Question: In WCF you can define a contract using the '[DataContract]' and '[DataMember]' attributes, like this:
'''
[DataContract]
public class Sample
{
[DataMember(EmitDefaultValue = false, IsRequired = false)]
public string Test { get; set; }
}
'''
<URL> states that using 'EmitDefaultValue = false' is not recommended:

However, i like to use this, because the XML that is generated using this construction is cleaner. Not specifying this setting results in:
'''
<Sample>
<Test xsi:nil="true"/>
</Sample>
'''
while using the setting the element is ommited when there is no value:
'''
<Sample>
</Sample>
'''
I'm curious to what the reasoning behind that statement is. Specifically since both snipptes of XML look equivalent to me (and both last part can be deserialized correctly for this contract).
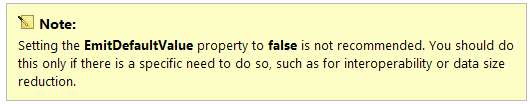
Answer: The reason is at the bottom of the article that you link to. The short version is:
- When the 'EmitDefaultValue' is set to false, it is represented in the schema as an annotation specific to Windows Communication Foundation (WCF). There is no interoperable way to represent this information. In particular, the "default" attribute in the schema is not used for this purpose, the 'minOccurs' attribute is affected only by the 'IsRequired' setting, and the 'nillable' attribute is affected only by the type of the data member.- The actual default value to use is not present in the schema. It is up to the receiving endpoint to appropriately interpret a missing element.